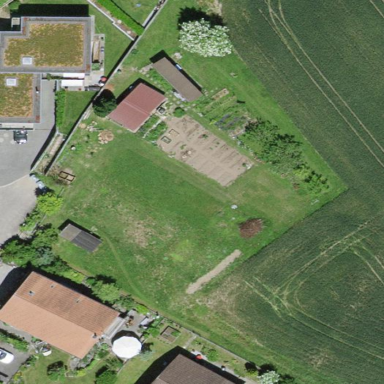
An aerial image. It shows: Allotments area.